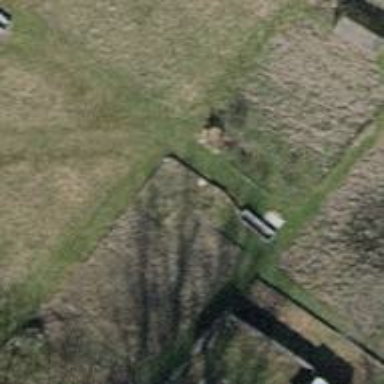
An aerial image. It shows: Grass path.